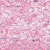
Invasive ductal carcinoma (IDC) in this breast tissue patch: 0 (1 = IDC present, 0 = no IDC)